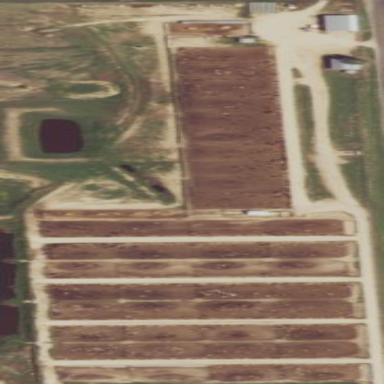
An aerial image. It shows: Feedlot in farmyard.